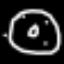
Label: donut